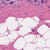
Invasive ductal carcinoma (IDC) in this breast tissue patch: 0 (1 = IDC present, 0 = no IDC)